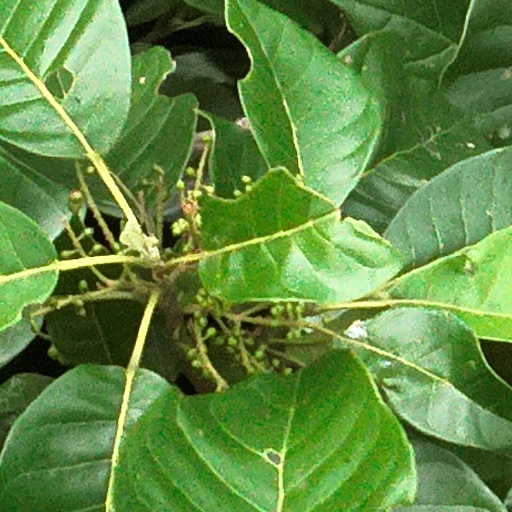
Species: Hieronyma alchorneoides
GBIF accepted scientific name: Hieronyma alchorneoides
Crown area (m\u00b2): 32.08